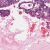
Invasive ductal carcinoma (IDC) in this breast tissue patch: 1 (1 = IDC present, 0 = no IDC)